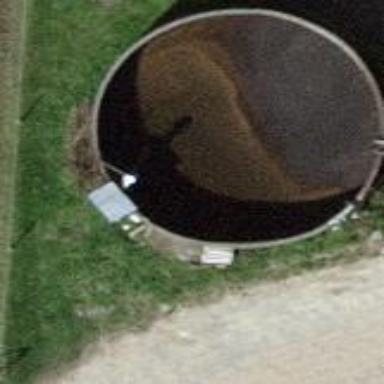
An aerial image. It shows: Storage tank that is man-made.